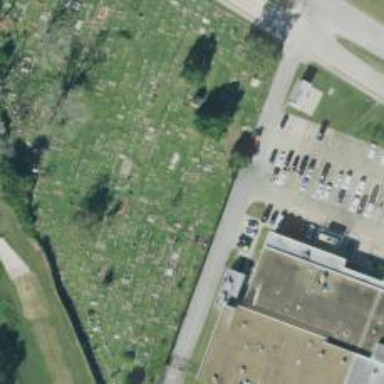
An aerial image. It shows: Cemetery.